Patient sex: F
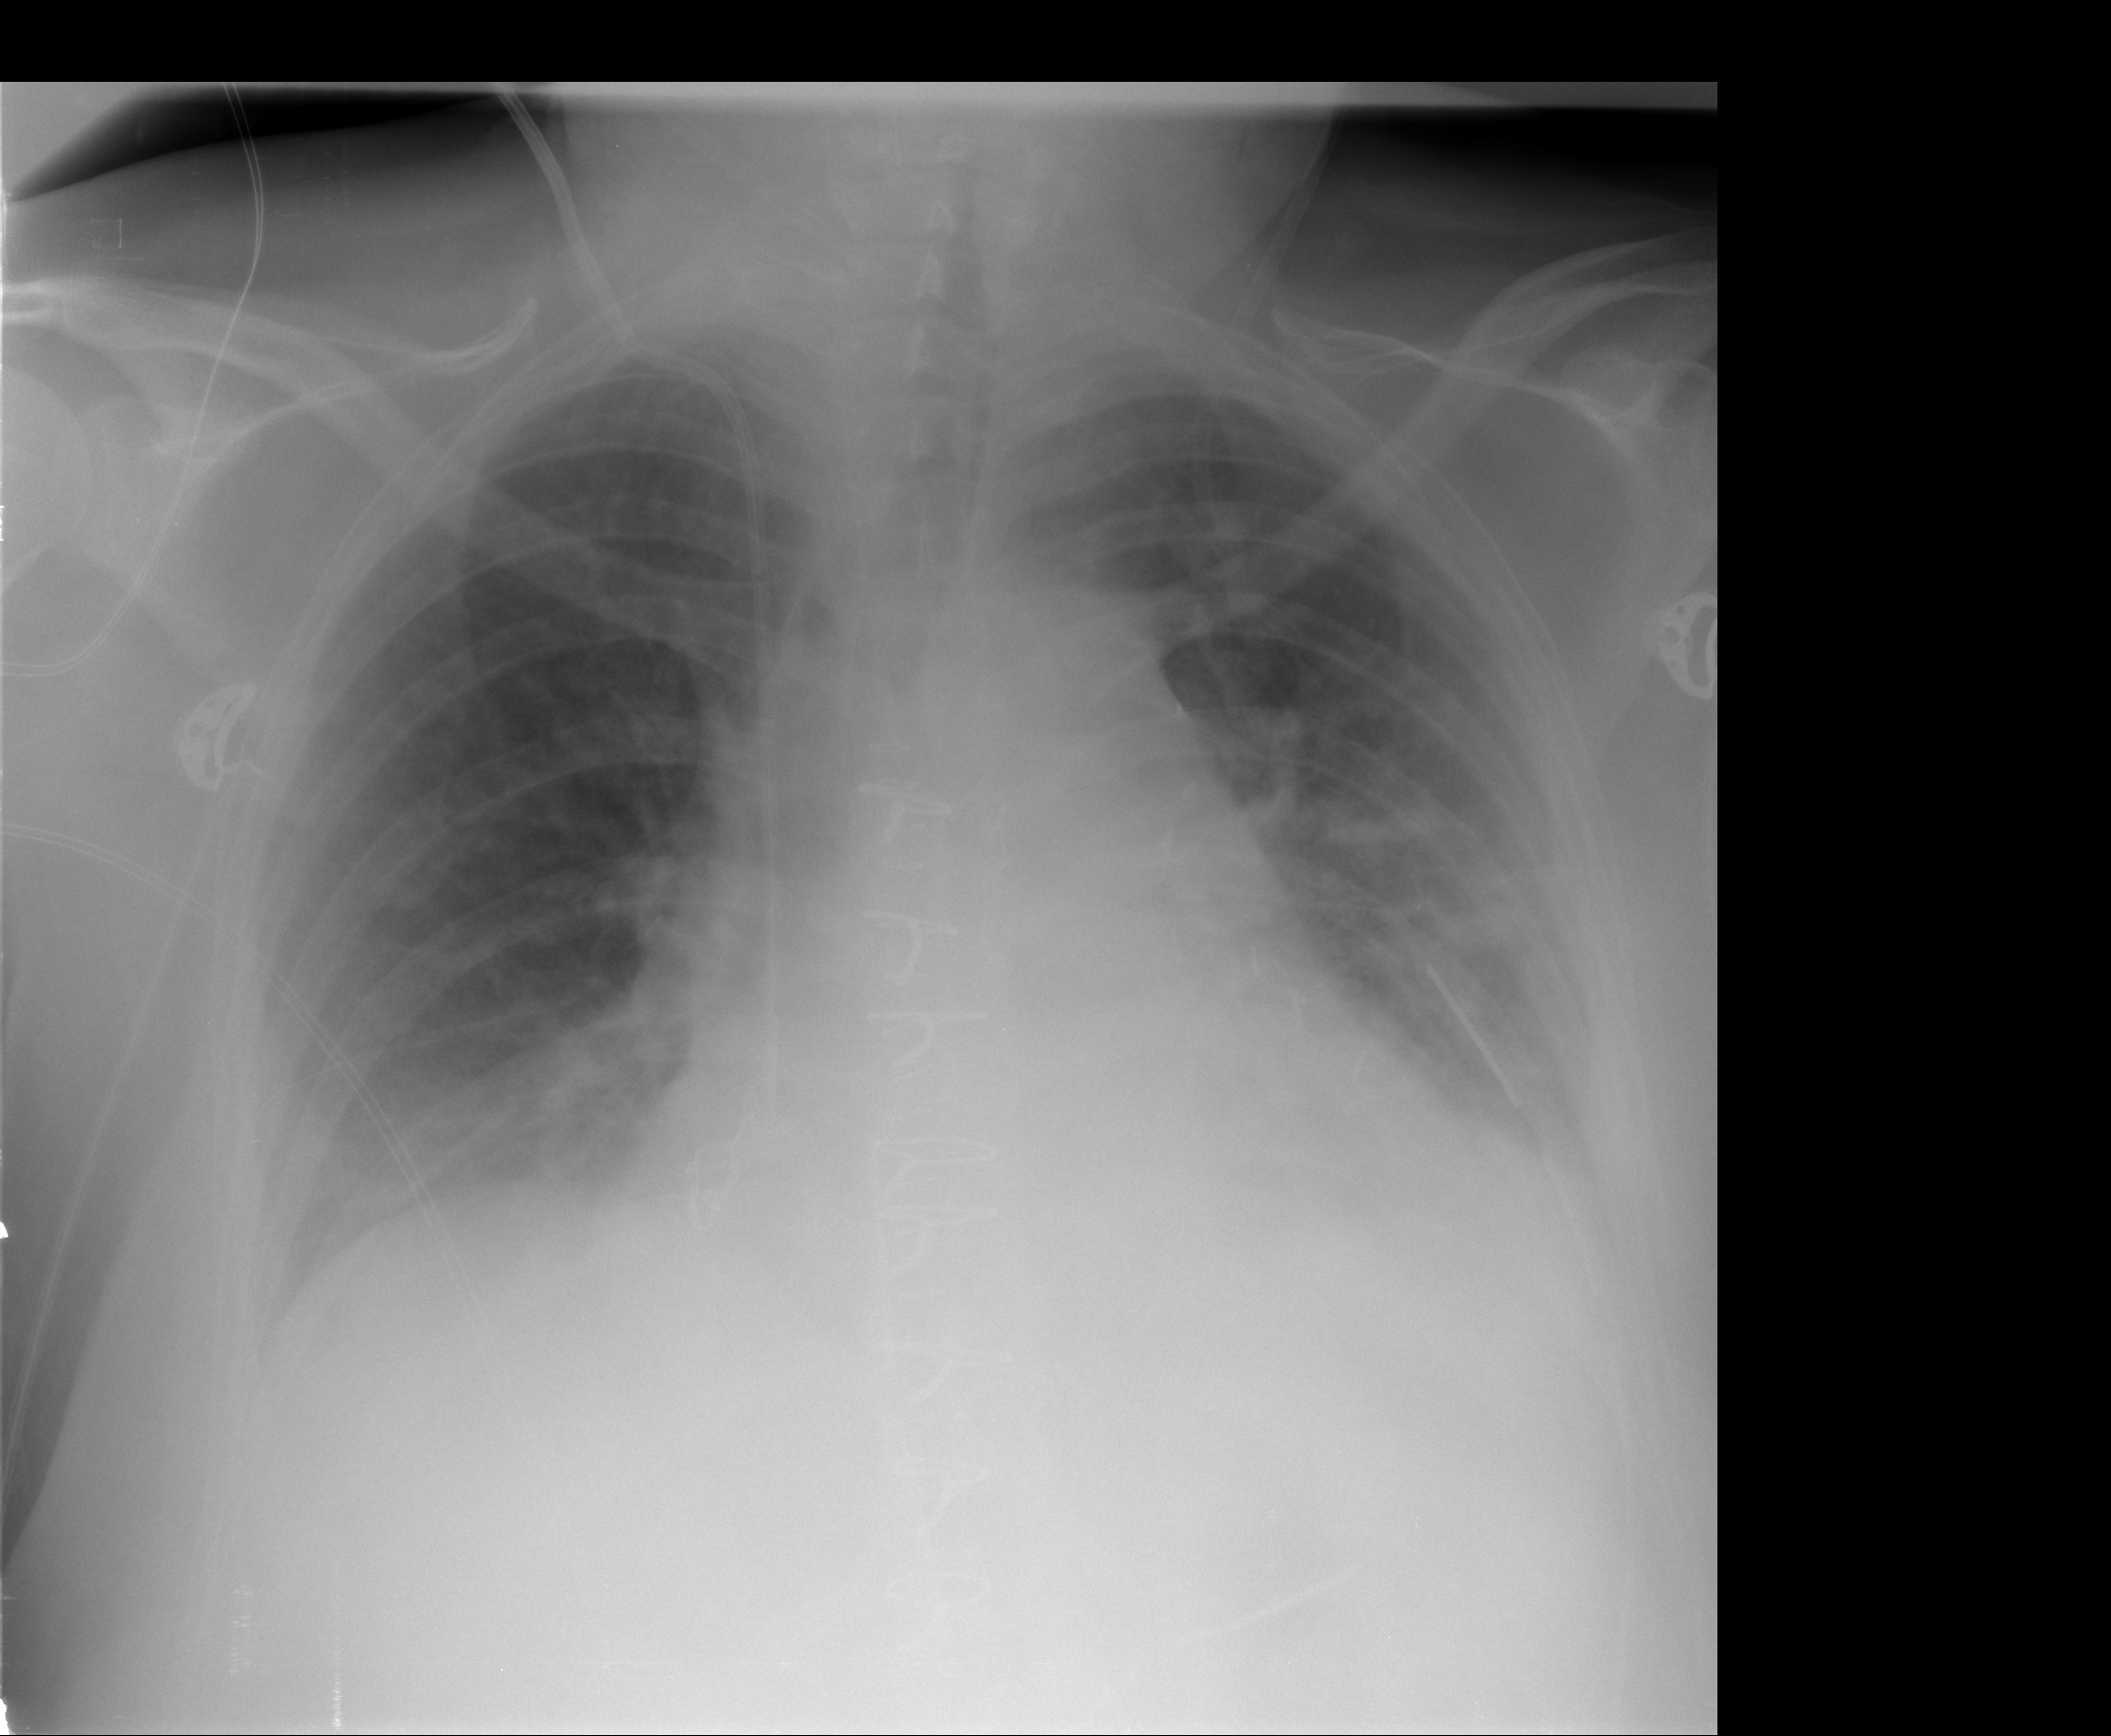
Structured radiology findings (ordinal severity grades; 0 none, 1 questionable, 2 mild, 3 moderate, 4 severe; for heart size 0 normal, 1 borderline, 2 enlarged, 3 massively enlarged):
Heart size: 0
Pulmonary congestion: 0
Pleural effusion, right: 2
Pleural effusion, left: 0
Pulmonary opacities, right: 0
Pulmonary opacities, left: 0
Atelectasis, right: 0
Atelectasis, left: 1